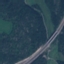
Label: Highway